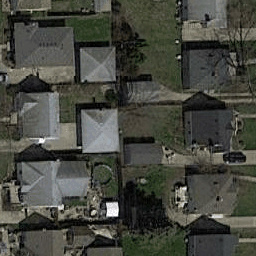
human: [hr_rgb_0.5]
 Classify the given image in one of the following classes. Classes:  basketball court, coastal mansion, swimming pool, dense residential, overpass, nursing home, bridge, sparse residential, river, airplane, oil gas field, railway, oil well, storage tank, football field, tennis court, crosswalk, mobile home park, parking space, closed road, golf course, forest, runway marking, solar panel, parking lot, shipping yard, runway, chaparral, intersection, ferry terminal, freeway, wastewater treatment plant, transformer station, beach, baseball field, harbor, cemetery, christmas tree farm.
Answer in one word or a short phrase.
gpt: dense residential